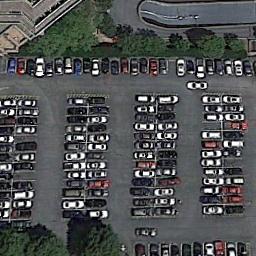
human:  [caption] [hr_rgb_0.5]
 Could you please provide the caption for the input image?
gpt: The parking lot is full of cars next to some trees .

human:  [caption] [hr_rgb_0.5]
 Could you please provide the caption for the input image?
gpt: Many cars are in the parking lot .

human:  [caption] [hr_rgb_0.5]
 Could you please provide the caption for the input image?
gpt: The parking lot has some cars arranged neatly in lines .

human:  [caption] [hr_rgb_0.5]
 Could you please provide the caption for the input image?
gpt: Six rows of cars were parked in the parking lot .

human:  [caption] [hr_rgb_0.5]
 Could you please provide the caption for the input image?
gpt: There are some green trees beside the parking lot .